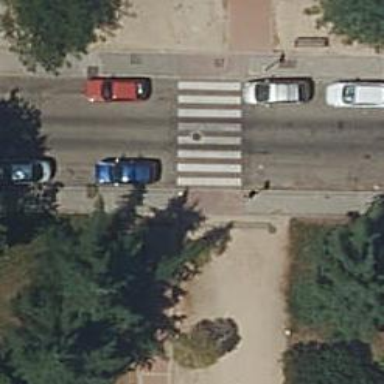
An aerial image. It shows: Uncontrolled crossing on the road.